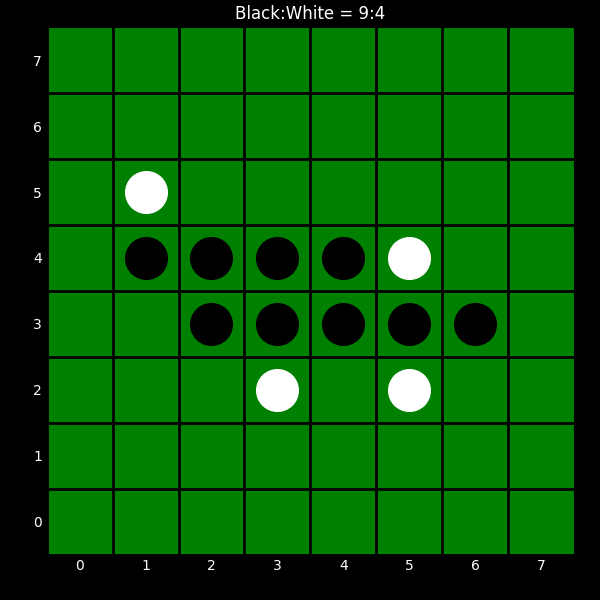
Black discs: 9
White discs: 4